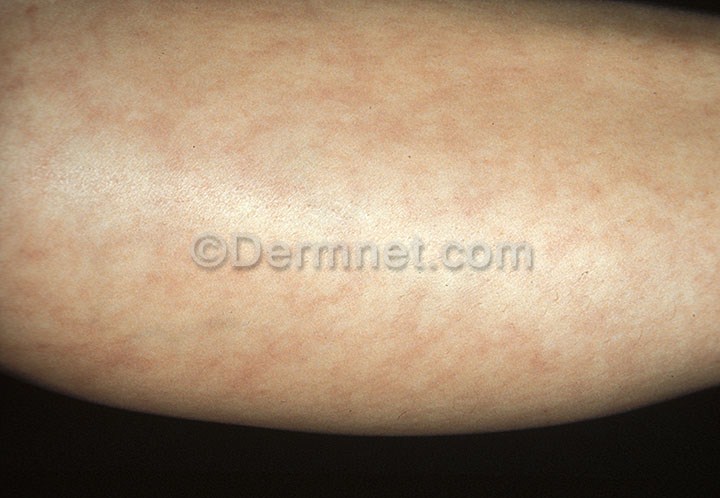
Disease: Vasculitis Photos